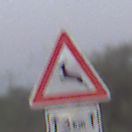
Verkehrszeichen: WildwechselRechts
Zusatzzeichen unten: LaengeEinerStrecke2
Umgebung: Outdoor, Nature
Tageszeit: SunriseSunset
Wetter: Clear
Licht: Natural
Jahreszeit: NotSpecified
Kontrast: LowContrast